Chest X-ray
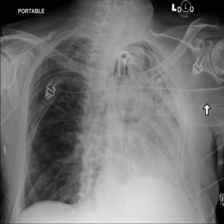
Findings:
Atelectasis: negative
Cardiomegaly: negative
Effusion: negative
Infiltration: positive
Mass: negative
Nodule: negative
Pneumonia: negative
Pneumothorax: negative
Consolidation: negative
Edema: negative
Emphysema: negative
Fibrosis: negative
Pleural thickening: negative
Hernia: negative